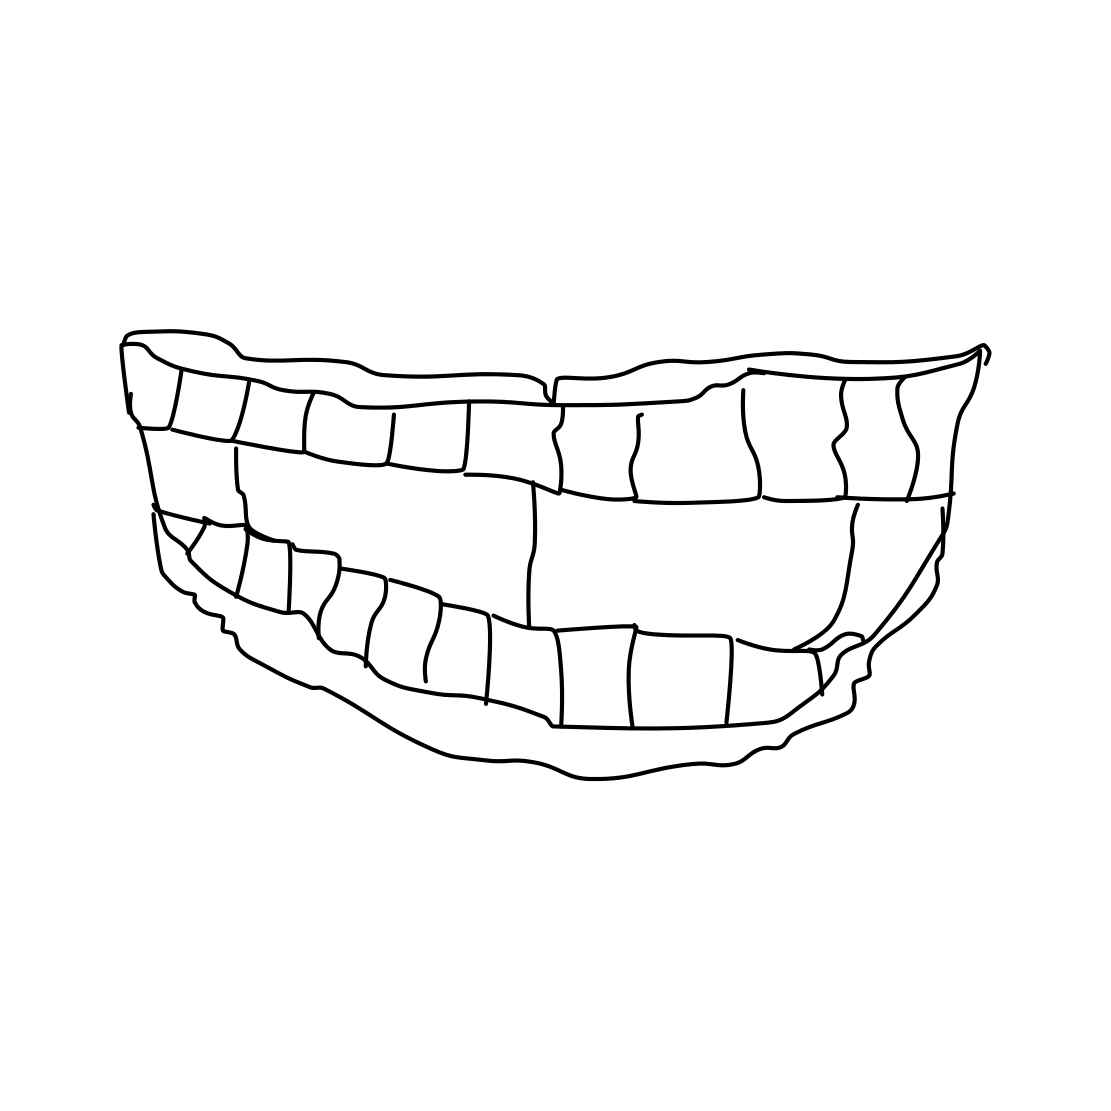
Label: mouth